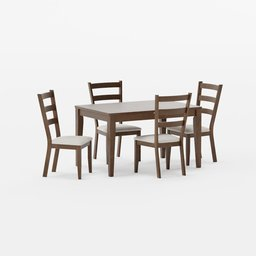
Label: furniture